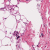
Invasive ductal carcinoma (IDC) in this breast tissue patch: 0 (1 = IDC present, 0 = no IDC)